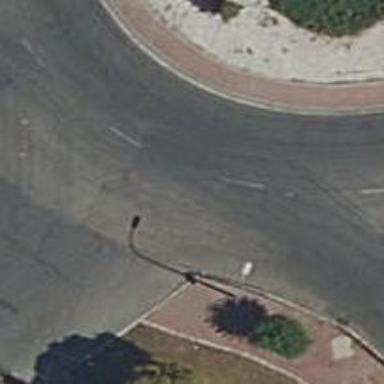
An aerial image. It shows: Residential road with asphalt surface leading up to roundabout.